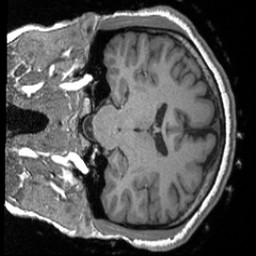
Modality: T1w
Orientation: coronal